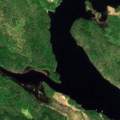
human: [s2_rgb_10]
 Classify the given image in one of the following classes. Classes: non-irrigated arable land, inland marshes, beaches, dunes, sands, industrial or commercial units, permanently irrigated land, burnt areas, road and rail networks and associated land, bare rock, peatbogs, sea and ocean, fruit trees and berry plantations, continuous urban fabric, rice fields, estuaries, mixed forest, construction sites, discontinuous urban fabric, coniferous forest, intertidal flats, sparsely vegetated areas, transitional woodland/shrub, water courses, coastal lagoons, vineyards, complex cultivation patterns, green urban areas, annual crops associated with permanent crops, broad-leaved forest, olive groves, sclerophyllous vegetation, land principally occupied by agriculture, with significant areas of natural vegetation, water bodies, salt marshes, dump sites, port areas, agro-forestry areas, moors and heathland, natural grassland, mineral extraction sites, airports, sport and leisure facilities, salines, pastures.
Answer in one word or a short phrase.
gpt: coniferous forest, mixed forest, water bodies